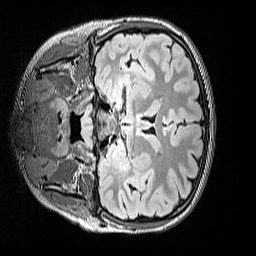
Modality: FLAIR
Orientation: coronal
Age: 11
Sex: female
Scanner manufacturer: siemens
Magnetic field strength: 3 T
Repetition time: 5 s
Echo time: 0.388 s